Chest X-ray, AP view. Patient: 67 years old, sex F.
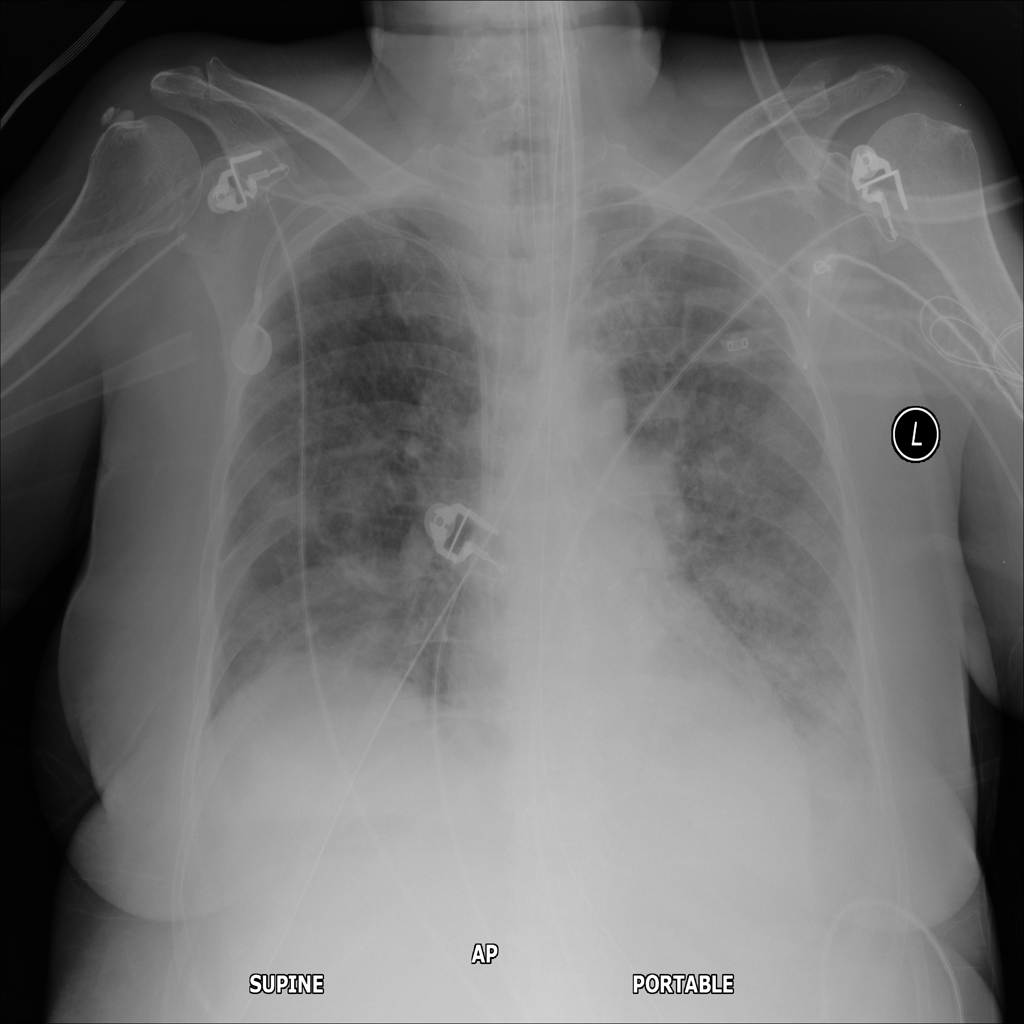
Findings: Infiltration